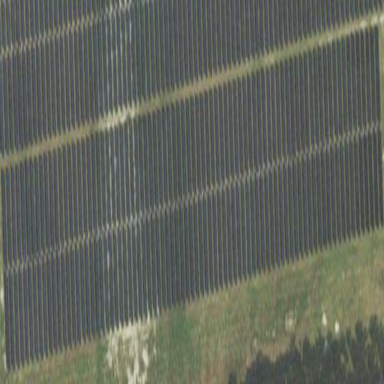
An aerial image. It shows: Solar power generator using photovoltaic method with solar photovoltaic panel types.